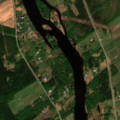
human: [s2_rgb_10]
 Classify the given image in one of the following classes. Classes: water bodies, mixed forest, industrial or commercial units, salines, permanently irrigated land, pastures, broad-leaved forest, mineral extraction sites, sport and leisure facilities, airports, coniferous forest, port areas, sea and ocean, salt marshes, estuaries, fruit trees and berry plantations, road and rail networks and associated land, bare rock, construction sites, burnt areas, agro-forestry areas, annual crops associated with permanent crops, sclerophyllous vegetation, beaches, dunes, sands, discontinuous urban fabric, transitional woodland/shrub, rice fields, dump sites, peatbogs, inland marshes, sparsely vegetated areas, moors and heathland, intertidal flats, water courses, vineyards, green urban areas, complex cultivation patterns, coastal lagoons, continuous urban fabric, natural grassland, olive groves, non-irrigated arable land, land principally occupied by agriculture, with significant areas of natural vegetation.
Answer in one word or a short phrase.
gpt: non-irrigated arable land, land principally occupied by agriculture, with significant areas of natural vegetation, mixed forest, water courses